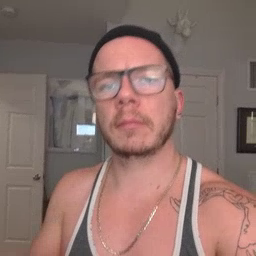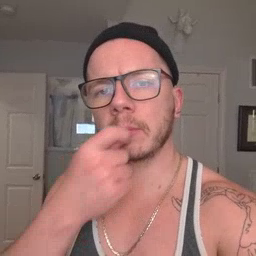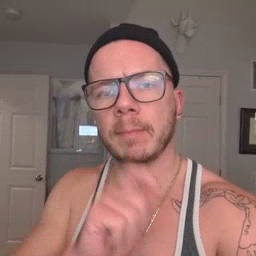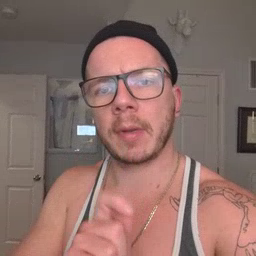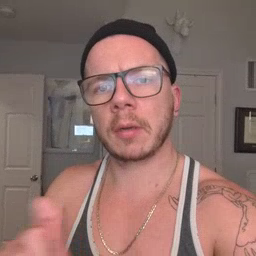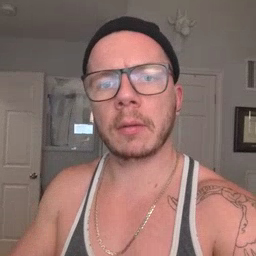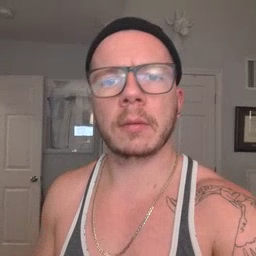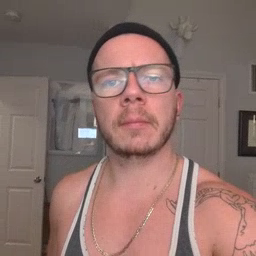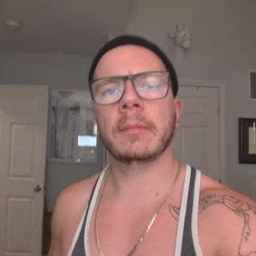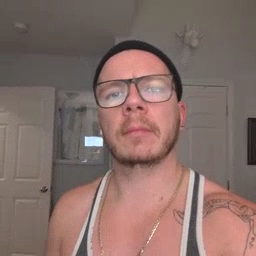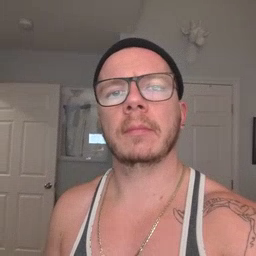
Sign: pencil